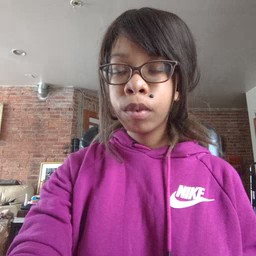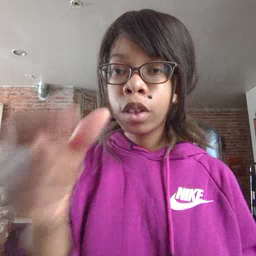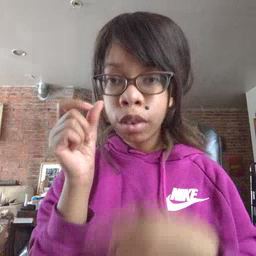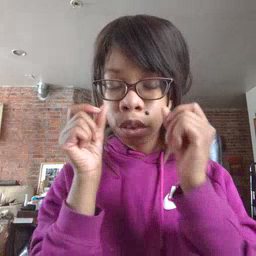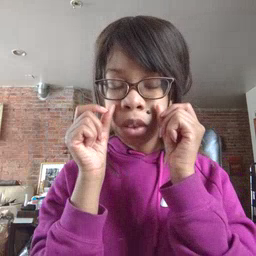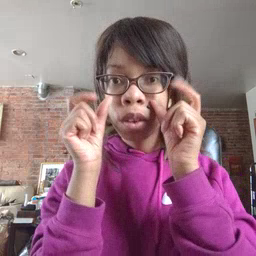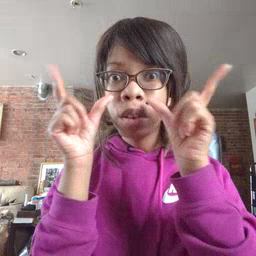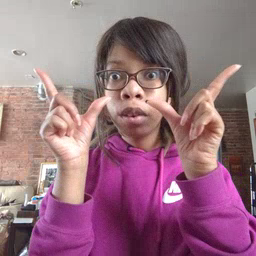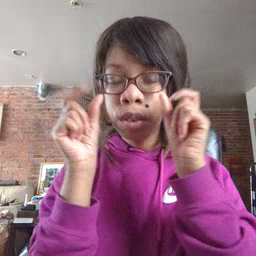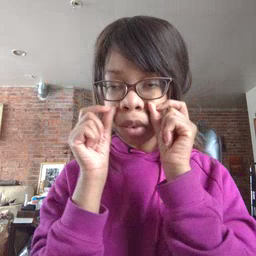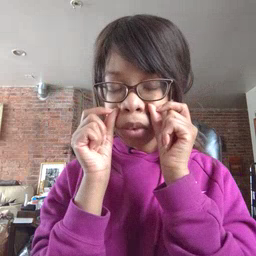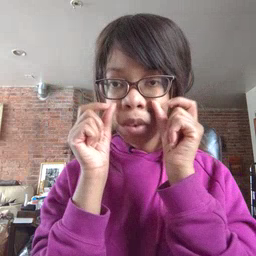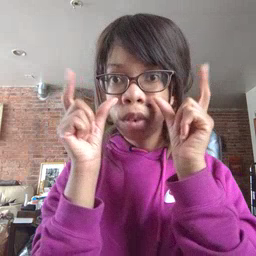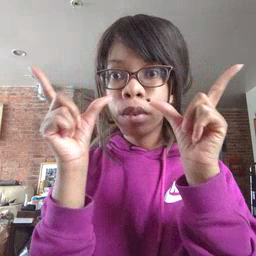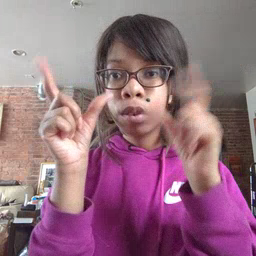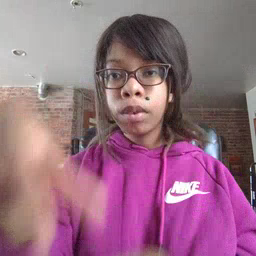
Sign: wake